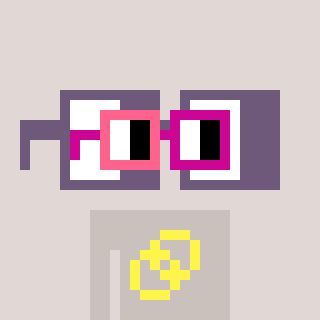
a pixel art character with square pink and red glasses, a glasses-shaped head and a foggrey-colored body on a warm background